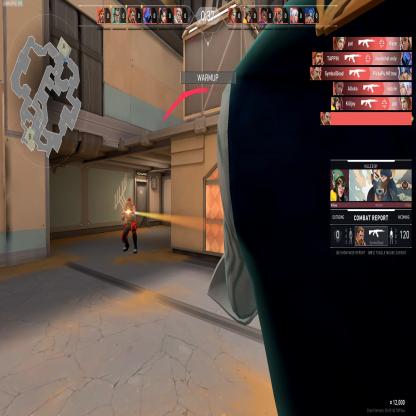
Label: enemy